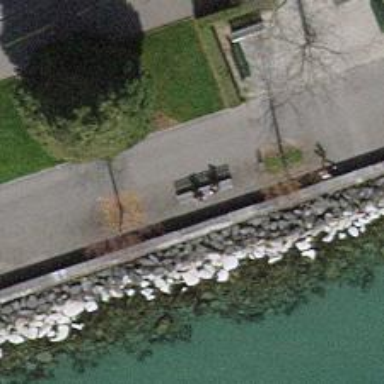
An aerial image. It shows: Bench for seating.